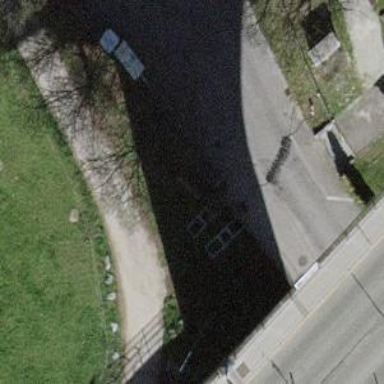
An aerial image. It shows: Retaining wall.